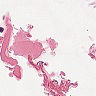
Metastatic tissue present: no